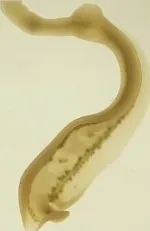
(C) The acetocarmine-stained Clinostomum complanatum demonstrating ovary and anterior/posterior testis. This figure appears in color at www. Ajtmh. Org.
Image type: radiology (x_ray)